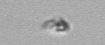
Label: detritus